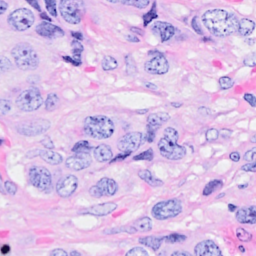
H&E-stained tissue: Breast